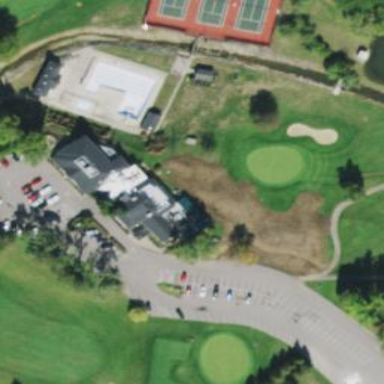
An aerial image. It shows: Clubhouse building at golf course.